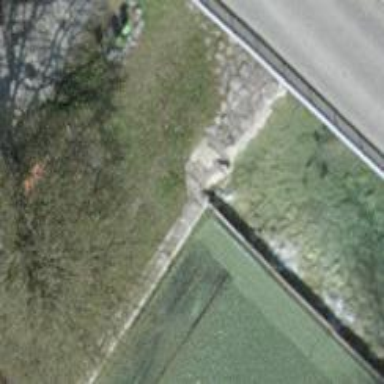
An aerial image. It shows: Set of concrete steps.